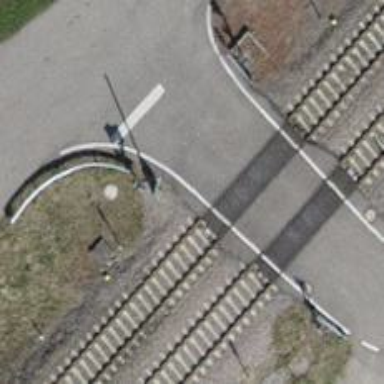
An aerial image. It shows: Railway level crossing.